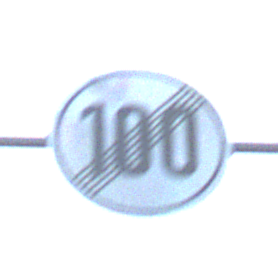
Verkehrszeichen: EndeGeschwindigkeit100
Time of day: SunriseSunset
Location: Outdoor (Nature)
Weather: PartlyCloudy
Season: NotSpecified
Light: Natural